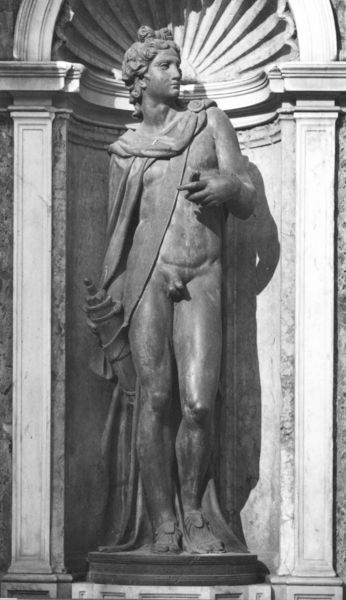
Titel: Apoll
Künstler: Jacopo Sansovino
Standort: Venedig, Piazza di S. Marco, Loggetta del Campanile (EU - I - Venetien)
Schlagwörter: akt, hand, kopf, körper, mann, nackt, umhang, marmor, nase, säule, blick, gebäude, tuch, arm, sockel, stehen, stein, figur, haare, stehend, schulter, skulptur, statue, bogen, bildhauerei, halbnackt, kontrapost, junge, geschlecht, knie, geneigt, foto, penis, nische, knabe, rolle, jüngling, toga, schriftrolle, tempel, muschel, apoll, bildhauer, faszien, skultpur, weisheit, klugheit, schniedel, nicshe